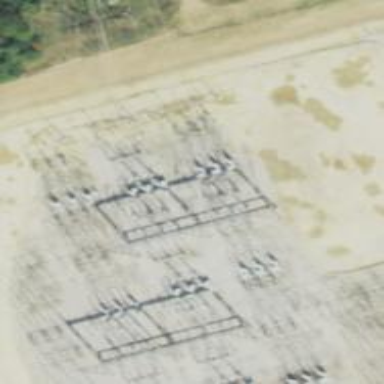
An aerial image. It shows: Switch used for power control.